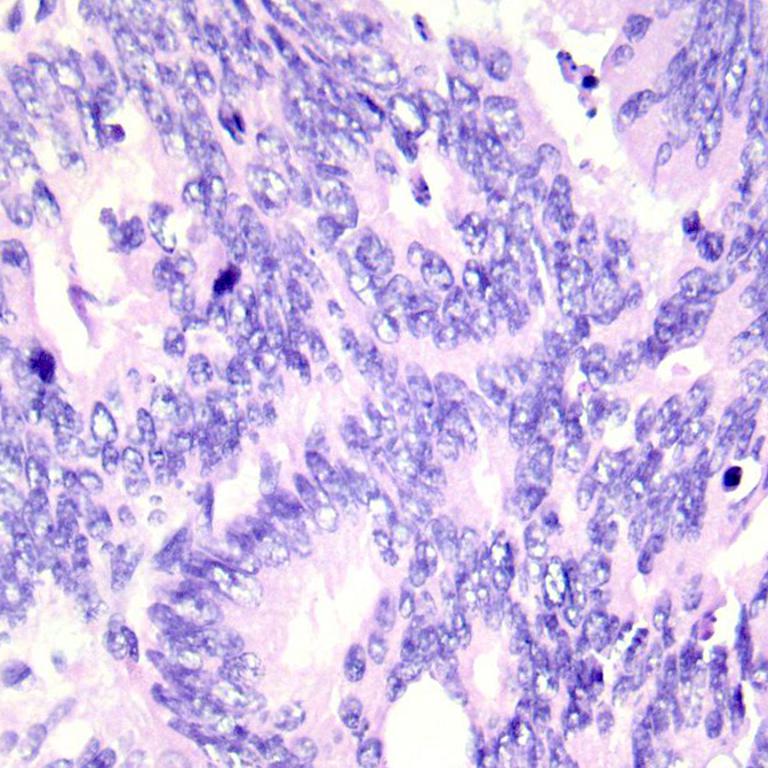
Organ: colon
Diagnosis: adenocarcinomas